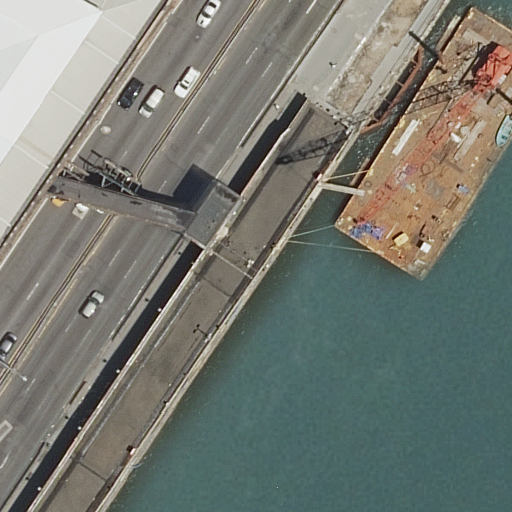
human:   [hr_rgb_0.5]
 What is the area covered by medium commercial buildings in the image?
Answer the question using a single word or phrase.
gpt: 0m2

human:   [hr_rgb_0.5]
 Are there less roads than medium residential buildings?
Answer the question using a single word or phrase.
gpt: no

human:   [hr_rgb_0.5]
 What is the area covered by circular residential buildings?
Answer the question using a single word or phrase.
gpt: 0m2

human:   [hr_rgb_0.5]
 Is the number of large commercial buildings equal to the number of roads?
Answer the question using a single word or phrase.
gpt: no

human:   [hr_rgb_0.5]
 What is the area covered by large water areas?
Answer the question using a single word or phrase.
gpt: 4633m2

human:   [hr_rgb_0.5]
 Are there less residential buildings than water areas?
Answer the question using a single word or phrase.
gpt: no

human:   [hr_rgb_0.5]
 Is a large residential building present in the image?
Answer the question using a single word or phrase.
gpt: yes

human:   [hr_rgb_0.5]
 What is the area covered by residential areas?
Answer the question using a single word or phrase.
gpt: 0m2

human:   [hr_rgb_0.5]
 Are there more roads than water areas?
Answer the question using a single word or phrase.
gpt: yes

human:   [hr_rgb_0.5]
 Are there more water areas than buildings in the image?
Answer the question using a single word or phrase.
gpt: no

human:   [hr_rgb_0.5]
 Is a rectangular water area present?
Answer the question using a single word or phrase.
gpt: no

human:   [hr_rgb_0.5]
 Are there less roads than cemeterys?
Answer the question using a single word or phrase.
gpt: no

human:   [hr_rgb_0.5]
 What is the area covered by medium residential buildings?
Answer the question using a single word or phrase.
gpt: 392m2

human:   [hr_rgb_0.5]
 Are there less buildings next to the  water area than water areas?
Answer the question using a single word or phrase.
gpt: no

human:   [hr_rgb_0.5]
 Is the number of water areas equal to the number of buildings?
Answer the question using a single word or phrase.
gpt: no

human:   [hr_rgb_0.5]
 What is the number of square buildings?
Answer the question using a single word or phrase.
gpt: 0

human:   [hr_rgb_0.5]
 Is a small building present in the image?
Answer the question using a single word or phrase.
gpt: no

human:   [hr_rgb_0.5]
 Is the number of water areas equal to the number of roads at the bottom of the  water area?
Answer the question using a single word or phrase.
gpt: no

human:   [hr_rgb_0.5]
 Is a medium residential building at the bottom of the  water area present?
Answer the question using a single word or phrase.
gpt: yes

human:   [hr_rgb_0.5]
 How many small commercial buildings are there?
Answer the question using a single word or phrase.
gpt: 0

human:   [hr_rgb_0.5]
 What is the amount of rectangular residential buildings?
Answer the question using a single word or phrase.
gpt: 2

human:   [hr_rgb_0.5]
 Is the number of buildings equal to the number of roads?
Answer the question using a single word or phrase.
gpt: no

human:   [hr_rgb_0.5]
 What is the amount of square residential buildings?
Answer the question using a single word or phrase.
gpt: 0

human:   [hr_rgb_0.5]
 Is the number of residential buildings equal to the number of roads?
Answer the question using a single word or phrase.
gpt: no

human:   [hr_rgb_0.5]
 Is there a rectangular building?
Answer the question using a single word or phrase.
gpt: yes

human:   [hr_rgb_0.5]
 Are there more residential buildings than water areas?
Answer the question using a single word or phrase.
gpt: yes

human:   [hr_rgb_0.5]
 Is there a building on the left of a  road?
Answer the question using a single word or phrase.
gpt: yes

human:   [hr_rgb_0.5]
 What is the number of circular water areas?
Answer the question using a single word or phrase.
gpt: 0

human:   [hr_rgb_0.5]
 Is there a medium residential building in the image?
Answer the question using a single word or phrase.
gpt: yes

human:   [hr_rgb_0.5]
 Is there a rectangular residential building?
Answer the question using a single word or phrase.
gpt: yes

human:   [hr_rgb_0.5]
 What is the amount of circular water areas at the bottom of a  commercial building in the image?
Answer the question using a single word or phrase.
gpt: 0

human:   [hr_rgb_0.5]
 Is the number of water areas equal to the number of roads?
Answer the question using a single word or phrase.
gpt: no

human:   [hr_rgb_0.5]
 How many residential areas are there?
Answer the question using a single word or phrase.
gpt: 0

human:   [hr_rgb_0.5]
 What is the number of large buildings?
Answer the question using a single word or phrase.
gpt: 2

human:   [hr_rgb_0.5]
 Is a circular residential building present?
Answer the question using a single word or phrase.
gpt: no

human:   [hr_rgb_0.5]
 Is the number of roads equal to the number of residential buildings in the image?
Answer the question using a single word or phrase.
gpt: no